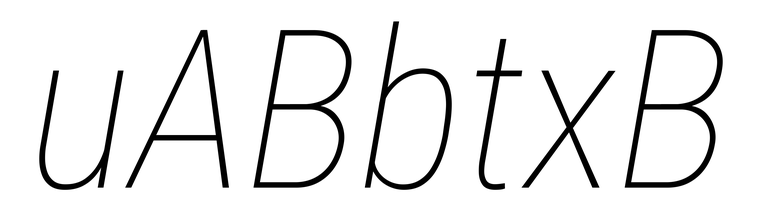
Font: Roboto-Italic_Condensed_Thin_Italic